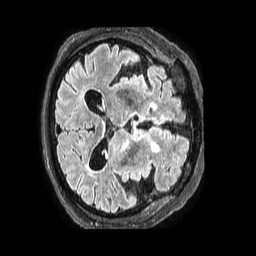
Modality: FLAIR
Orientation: axial
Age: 72
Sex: male
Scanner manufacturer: philips
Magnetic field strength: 3 T
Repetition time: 4.8 s
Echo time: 0.34 s